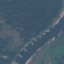
Land use / land cover: River